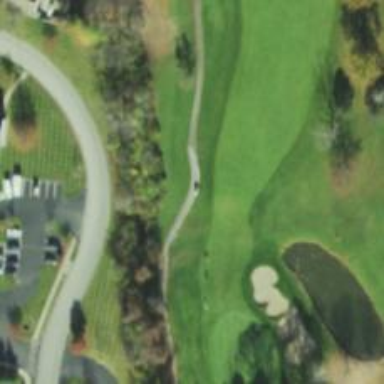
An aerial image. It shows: Path used for both walking and golf.